Question: I am running 2 queries, the first one goes through correctly and returns the desired value, but the second one returns false.
I have set '$pdo->setAttribute(PDO::ATTR_ERRMODE, PDO::ERRMODE_EXCEPTION);' so I should be getting an exception over false, so I am guessing that my '$stmt->execute();' is the culprit here.
As that's the only function that can return false now that I've set the error attribute.
I have also tried setting '$stmt->closeCursor();', '$stmt = null;', and 'unset($stmt);' with no avail.
This executes two queries (both "darkrp" and "pointshop" in the 'fetch_wallet()' function.
'''
if($this->pdo) {
foreach($this->methods as $method => $bool) {
if($bool) { $array[$method] = $this->fetch_wallet($method); }
}
}
'''
This is the 'fetch_wallet()' function:
'''
public function fetch_wallet($type) {
if($type == "darkrp") {
$query = "SELECT 'wallet' FROM 'darkrp_player' WHERE uid=:uid LIMIT 1";
}
elseif ($type == "pointshop") {
$query = "SELECT 'points' FROM 'pointshop_data' WHERE uniqueid=:uid LIMIT 1";
}
try {
$stmt = $this->pdo->prepare($query);
$stmt->execute(array(":uid" => $this->uniqueid));
$result = $stmt->fetchColumn();
return $result;
}
catch (PDOException $e) {
return $e->getMessage();
}
}
'''
When I run 'var_dump($stmt->errorInfo());' I get this, which means that both queries runs fine, although the last one returns false when it should return . No exception is thrown.
'''
array(3) {
[0]=> string(5) "00000"
[1]=> NULL
[2]=> NULL
}
array(3) {
[0]=> string(5) "00000"
[1]=> NULL
[2]=> NULL
}
'''
Printed screen of the pointshop_data table in phpMyAdmin (I want the 440 value there):

Value returned from 'var_dump($this->uniqueid);' is
I have debugged everything, and I get no errors whatsoever, just a false.
5.3.10
5.5.38
Ubuntu 12.04 LTS
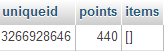
Answer: I think there must be some other error in your class that makes this code does not work.
I've imported your tables structure and created the following testing code:
'''
<?php
class A
{
private $pdo;
private $uniqueid;
private $methods = ['darkrp' => true, 'pointshop' => true];
public function __construct($pdo, $uniqueid)
{
$this->pdo = $pdo;
$this->uniqueid = $uniqueid;
}
public function fetch_wallet($type)
{
if ($type == "darkrp") {
$query = "SELECT 'wallet' FROM 'darkrp_player' WHERE uid=:uid LIMIT 1";
} elseif ($type == "pointshop") {
$query = "SELECT 'points' FROM 'pointshop_data' WHERE uniqueid=:uid LIMIT 1";
}
try {
$stmt = $this->pdo->prepare($query);
$stmt->execute(array(":uid" => $this->uniqueid));
$result = $stmt->fetchColumn();
return $result;
} catch (PDOException $e) {
return $e->getMessage();
}
}
public function run()
{
if ($this->pdo) {
foreach ($this->methods as $method => $bool) {
if ($bool) {
$array[$method] = $this->fetch_wallet($method);
var_dump($array[$method]);
}
}
}
}
}
$pdo = new PDO('mysql:host=localhost;dbname=tests', 'root', '');
$a = new A($pdo, <PHONE>);
$a->run();
'''
The result I get for this is:
'''
string(4) "2075" string(3) "440"
'''
So it is working as it should.
Please try this code (that's the whole file - of course you need to change your db name, user and password) and check if it gets you the same results. If yes, probably you have other errors in your class.